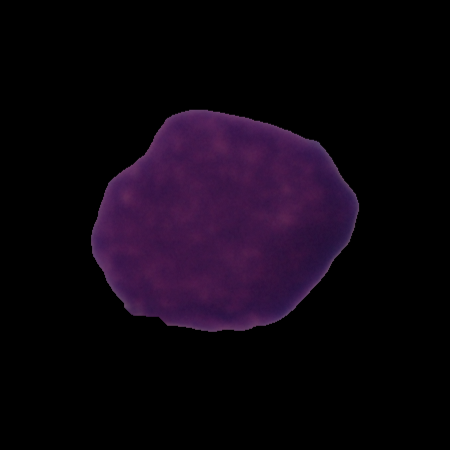
Label: healthy